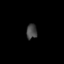
Tissue: lung
Cell type: Epithelial cells
Senescence score: 0.2119
Nuclear area (px): 158
Mean DAPI intensity: 68.924